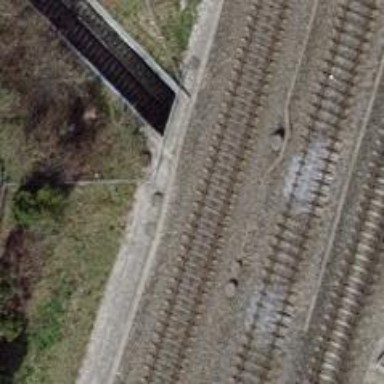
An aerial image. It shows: Railway track with contact lines for electrification.